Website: home-depot
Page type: review-order
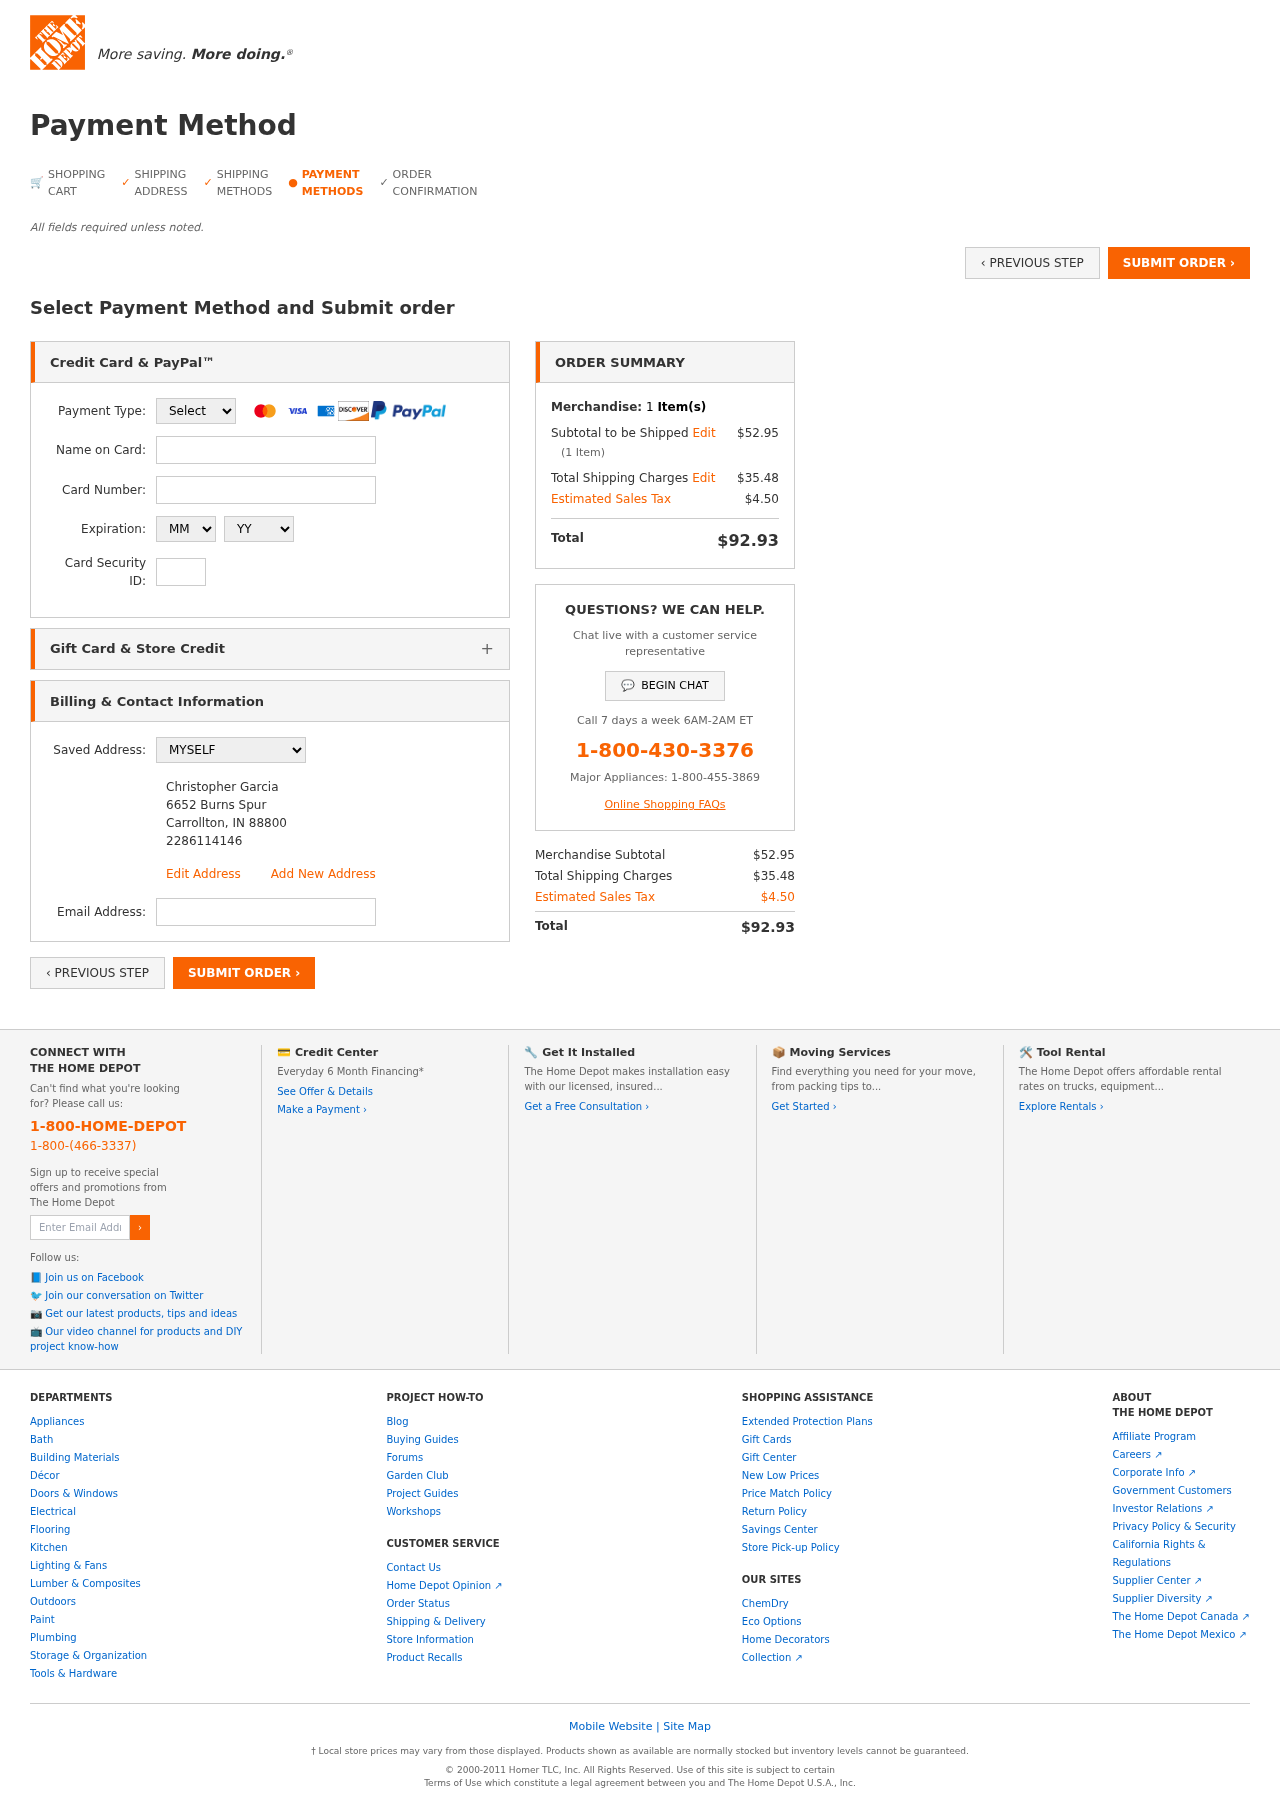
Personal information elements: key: PII_CARD_CVV
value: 704
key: PII_CARD_EXPIRY_MONTH
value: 01
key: PII_CARD_EXPIRY_YEAR
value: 30
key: PII_CARD_NUMBER
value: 4120 2360 0181 5676
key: PII_CARD_TYPE
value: Visa
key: PII_EMAIL
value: christopher_garcia@yahoo.com
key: PII_FULLNAME
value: Christopher Garcia
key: PII_FULLNAME2
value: Christopher Garcia
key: PII_STREET2
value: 6652 Burns Spur
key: PII_CITY2
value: Carrollton
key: PII_STATE_ABBR2
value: IN
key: PII_POSTCODE2
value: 88800
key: PII_PHONE2
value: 2286114146
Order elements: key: ORDER_NUM_ITEMS
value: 1
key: ORDER_SUBTOTAL
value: $52.95
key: ORDER_NUM_ITEMS2
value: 1
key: ORDER_SHIPPING_COST
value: $35.48
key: ORDER_TAX
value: $4.50
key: ORDER_TOTAL
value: $92.93
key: ORDER_SUBTOTAL2
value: $52.95
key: ORDER_SHIPPING_COST2
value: $35.48
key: ORDER_TAX2
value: $4.50
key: ORDER_TOTAL2
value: $92.93